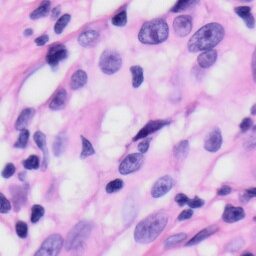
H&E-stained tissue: Skin